Question: I want to implement a sidebar menu like Spotify:

I think it's pretty difficult.
Important features:
- - <URL>- -
=> Same functionality like the spotify app
Could you help me finding the right path to the solution?
Which controllers do I have to take?
How should I combine them?
Do you know well written tutorials?
<URL>
=> Try to implement it at the moment!
I don't need the RightMenuView Controller and some other features.
Does it make sense to rewrite the code in Swift?
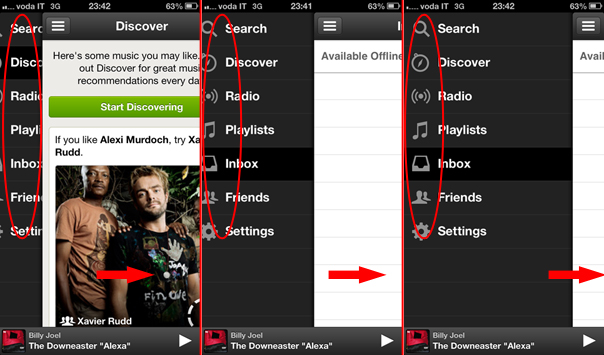
Answer: There are many tutorials on the net... For example:
<URL>
<URL>